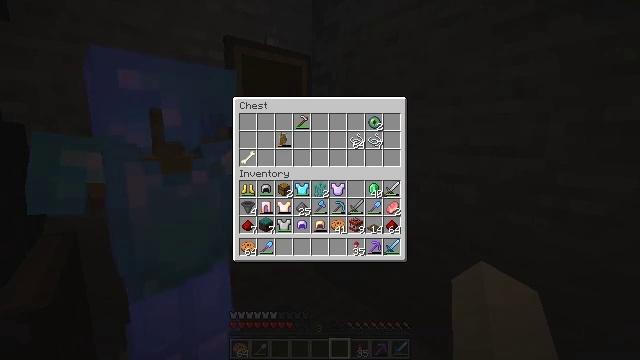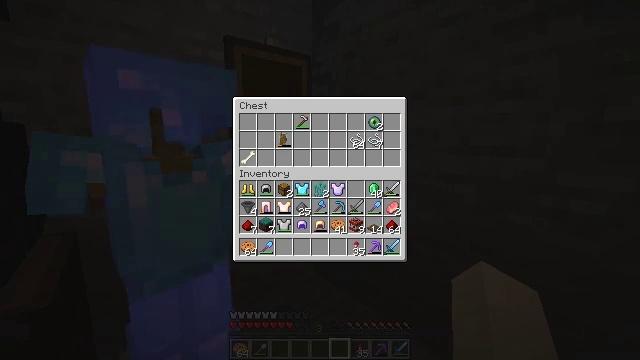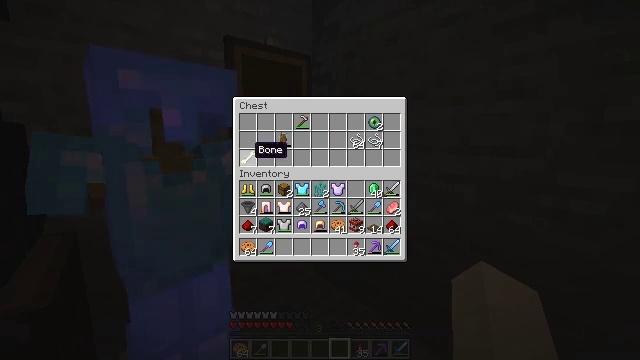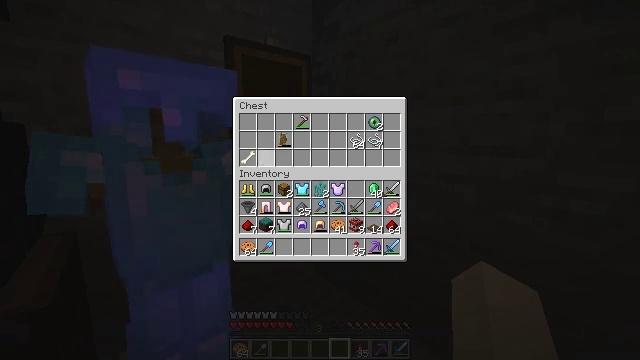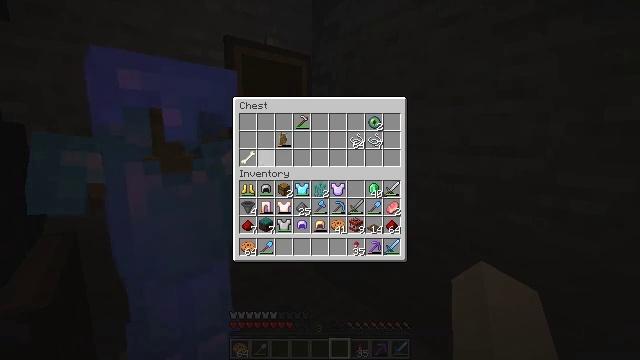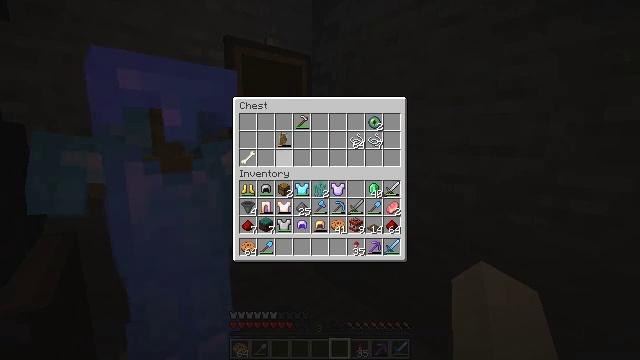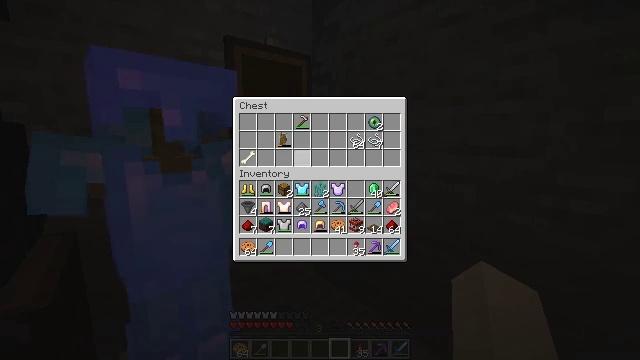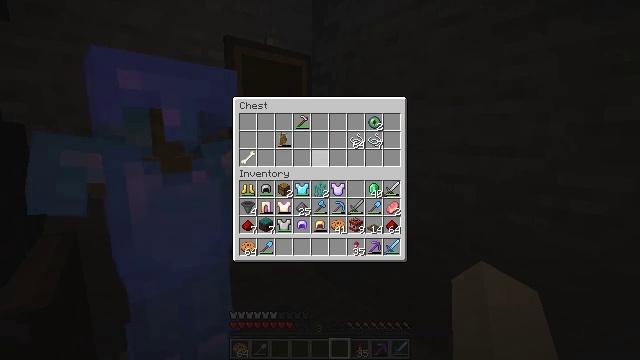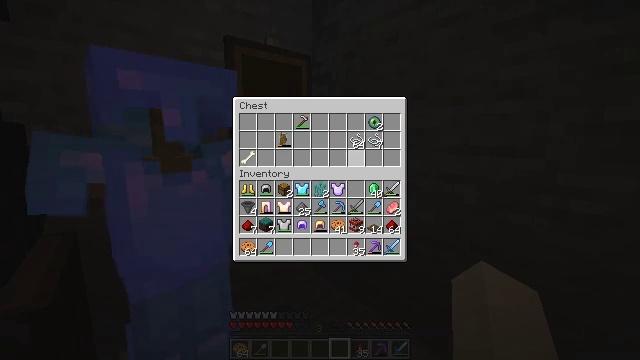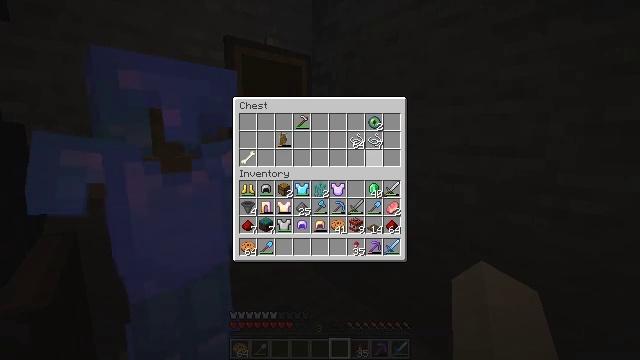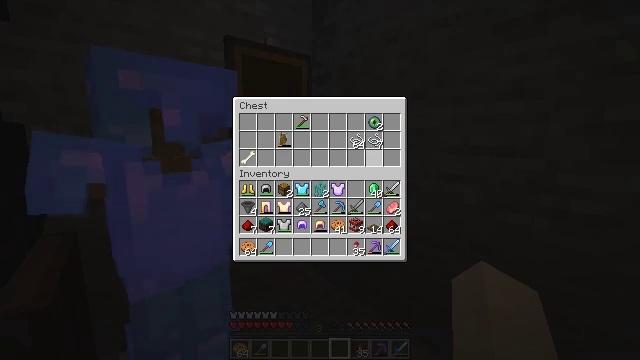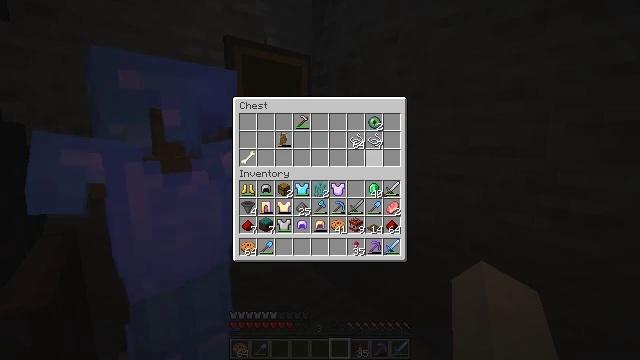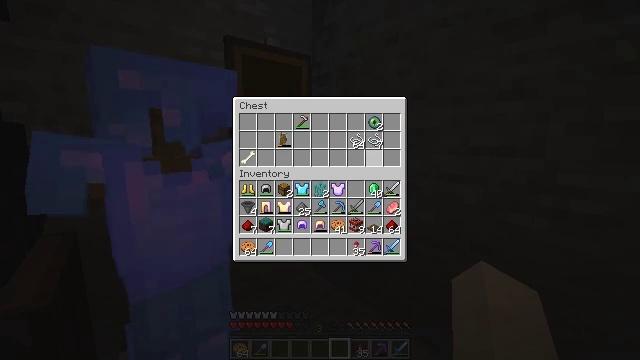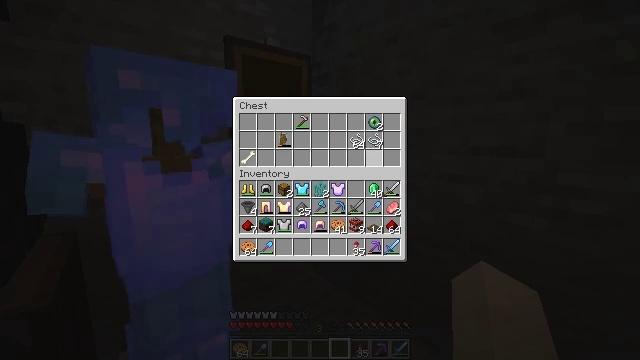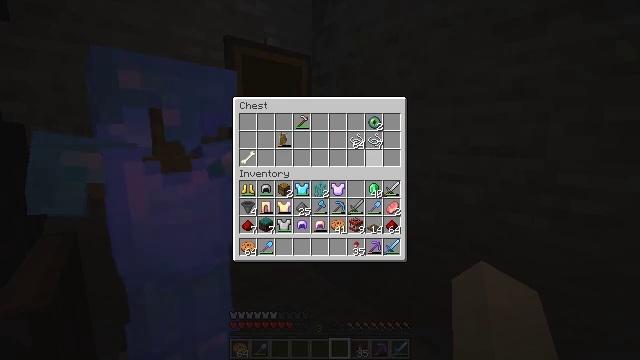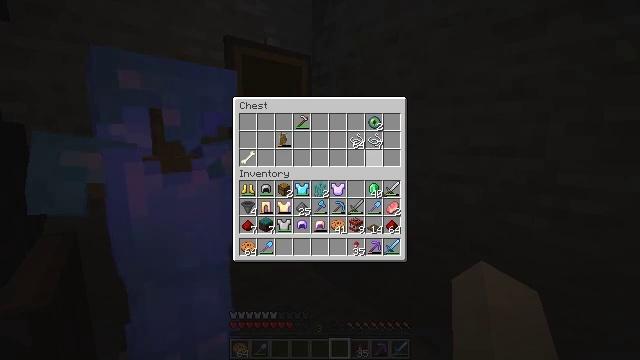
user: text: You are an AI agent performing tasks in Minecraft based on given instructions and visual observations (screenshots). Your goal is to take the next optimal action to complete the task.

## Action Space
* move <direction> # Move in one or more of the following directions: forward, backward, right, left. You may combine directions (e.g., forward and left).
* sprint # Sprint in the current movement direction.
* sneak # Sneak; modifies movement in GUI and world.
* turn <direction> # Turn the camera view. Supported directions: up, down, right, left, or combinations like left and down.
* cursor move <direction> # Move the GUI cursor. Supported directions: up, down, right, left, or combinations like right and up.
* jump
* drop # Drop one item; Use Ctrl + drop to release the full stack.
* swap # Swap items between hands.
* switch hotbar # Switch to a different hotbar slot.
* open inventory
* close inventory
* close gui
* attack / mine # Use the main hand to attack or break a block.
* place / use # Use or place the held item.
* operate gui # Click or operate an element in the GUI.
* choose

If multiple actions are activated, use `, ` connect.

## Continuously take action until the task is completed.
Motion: motion action
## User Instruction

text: Interact with the crafting table to make a golden carrot.
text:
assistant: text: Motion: no_op
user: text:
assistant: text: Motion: turn right
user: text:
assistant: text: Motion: turn right
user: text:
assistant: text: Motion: turn right
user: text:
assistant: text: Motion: turn right
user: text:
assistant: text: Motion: turn right
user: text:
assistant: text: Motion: turn right
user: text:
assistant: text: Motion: turn right
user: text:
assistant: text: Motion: turn right
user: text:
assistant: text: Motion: no_op
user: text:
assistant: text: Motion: no_op
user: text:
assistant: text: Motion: no_op
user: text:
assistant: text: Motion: no_op
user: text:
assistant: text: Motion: no_op
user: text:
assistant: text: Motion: no_op
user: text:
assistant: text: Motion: no_op
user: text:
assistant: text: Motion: no_op
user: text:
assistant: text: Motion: no_op
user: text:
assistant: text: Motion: no_op
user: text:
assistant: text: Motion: no_op
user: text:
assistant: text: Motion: no_op
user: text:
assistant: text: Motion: no_op
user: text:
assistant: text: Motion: no_op
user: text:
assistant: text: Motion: no_op
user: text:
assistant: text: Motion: no_op
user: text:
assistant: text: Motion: no_op
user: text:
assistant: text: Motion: no_op
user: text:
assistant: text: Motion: no_op
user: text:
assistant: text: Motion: no_op
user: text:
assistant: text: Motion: no_op